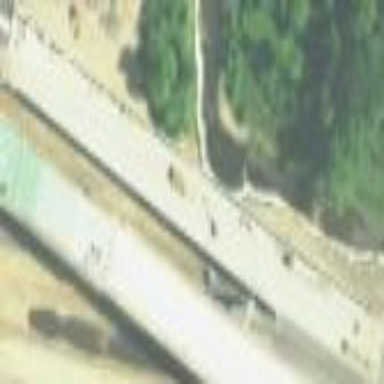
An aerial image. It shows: Man-made bridge.